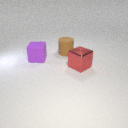
large red metal cube to the right of large purple rubber cube